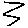
Label: zigzag